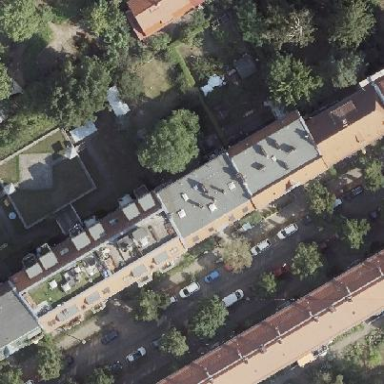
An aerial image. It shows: Apartment building with double saltbox roof shape.